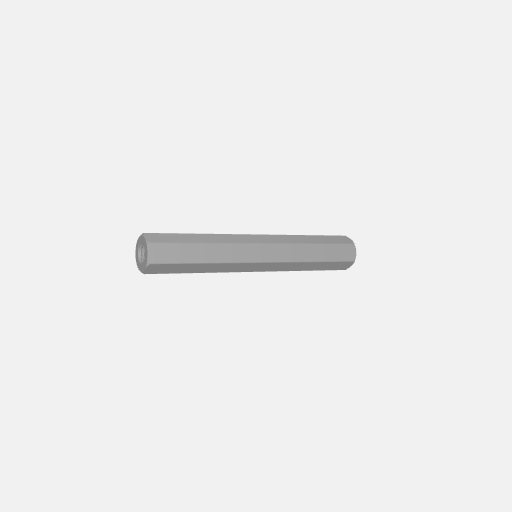
Part: Standoff8RID50